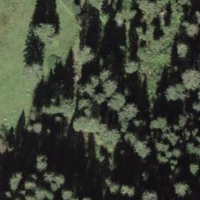
EUNIS habitat code: 43
Species observed at this site:
Astrantia major